Question: I noticed that buzzfeed is using an inline to get fans for their Facebook page at the end of each article.
I'm wondering how they got this to work since the official Facebook guide lists only like (<URL>.
Do you have any ideas how one could use this tiny version of the likebox?

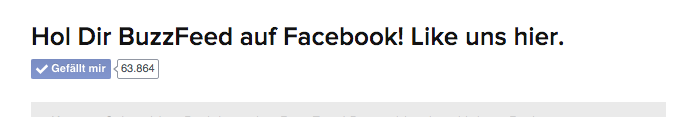
Answer: The tiny version you ask is the new like button, that can be customized a bit with form in Facebook developers page: <URL>
In that case, 'Include share button' check is unmarked and has 'button_count' layout.
<URL>